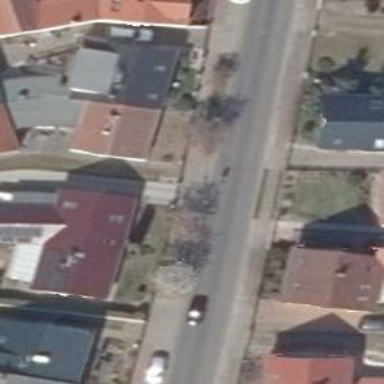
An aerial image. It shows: Residential road with asphalt surface and sidewalk on the left.